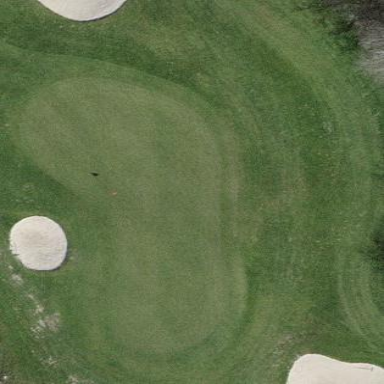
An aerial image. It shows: Golf green.